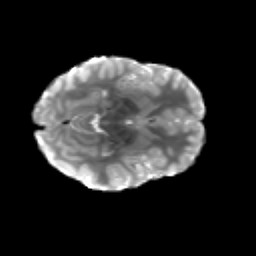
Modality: T2w
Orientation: axial
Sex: female
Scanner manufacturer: siemens
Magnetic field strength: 3 T
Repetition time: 5 s
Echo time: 0.071 s